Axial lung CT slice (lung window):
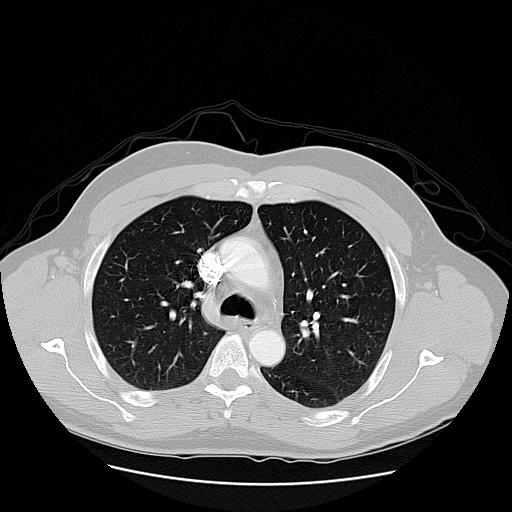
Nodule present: no